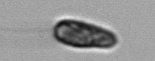
Label: Pseudochattonella_farcimen